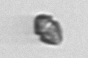
Label: Heterocapsa_rotundata